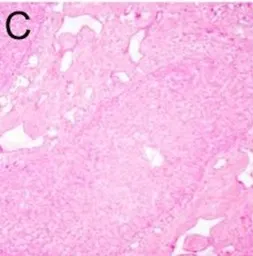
(D,E) Liver tissue representing pure fetal-type HB with low mitotic activity.
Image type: pathology (h&e)